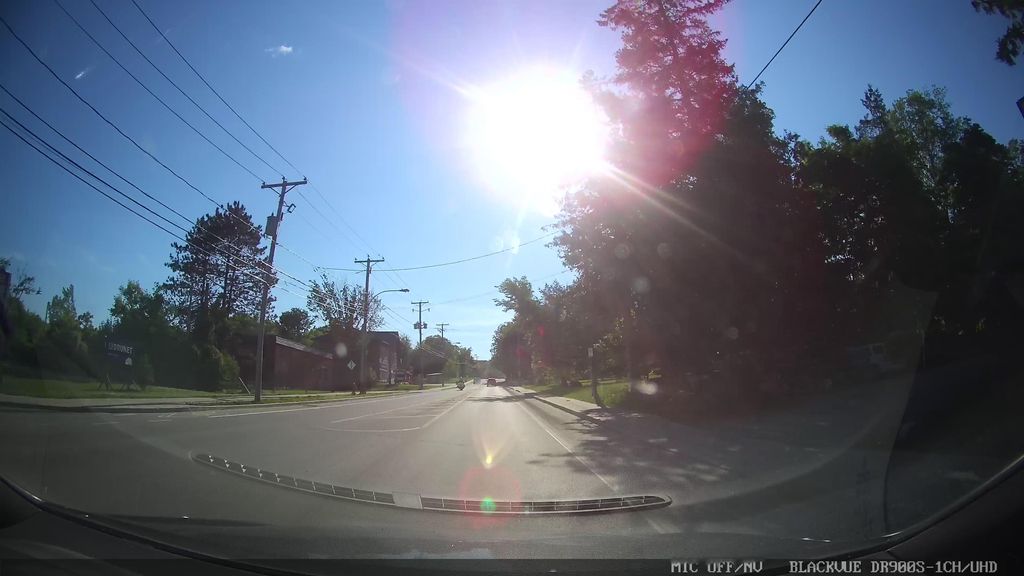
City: ottawa-gatineau